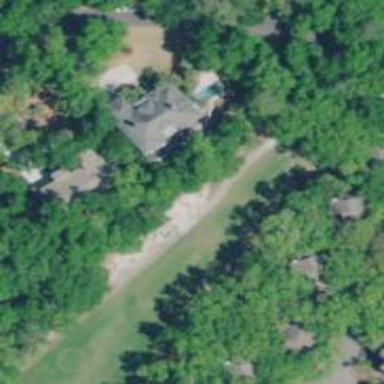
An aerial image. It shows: Service road designated as golf cart path.